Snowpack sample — Loveland Pass, Silver Plume, Colorado, USA (2/11/26, 12:00 PM MST)
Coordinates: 39.663, -105.886
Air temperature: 35 °F
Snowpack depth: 82 cm
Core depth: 20 cm
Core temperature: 17.6 °F
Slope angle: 13°, slope face: 12°
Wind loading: high
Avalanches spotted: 1
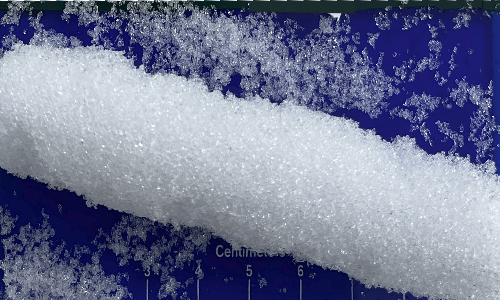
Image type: core
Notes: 1 small avalanche spotted on the north side of the bowl, lots of wind loading